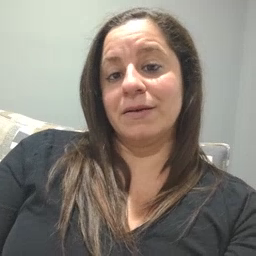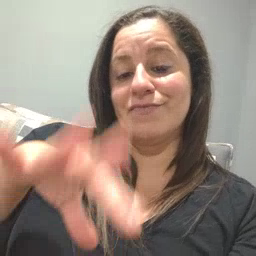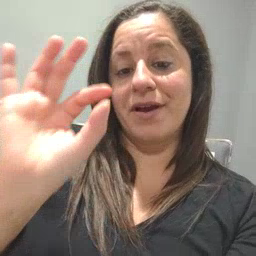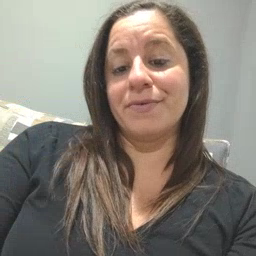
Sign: find